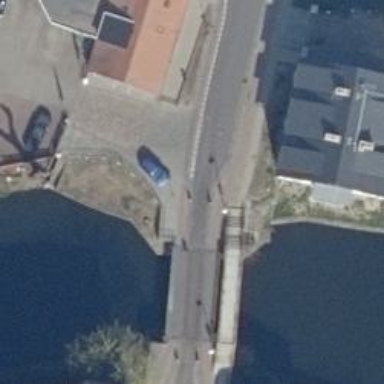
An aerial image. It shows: Footway road on concrete bridge.